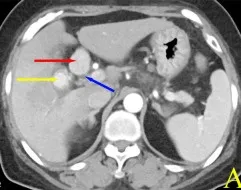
Preoperative abdominal CT imaging. (A) Arterial phase demonstrated ovoid mass with clear borders and markedly homogeneous enhancement.
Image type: radiology (ct)